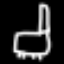
Label: chair